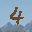
Label: 4